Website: slack
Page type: payment
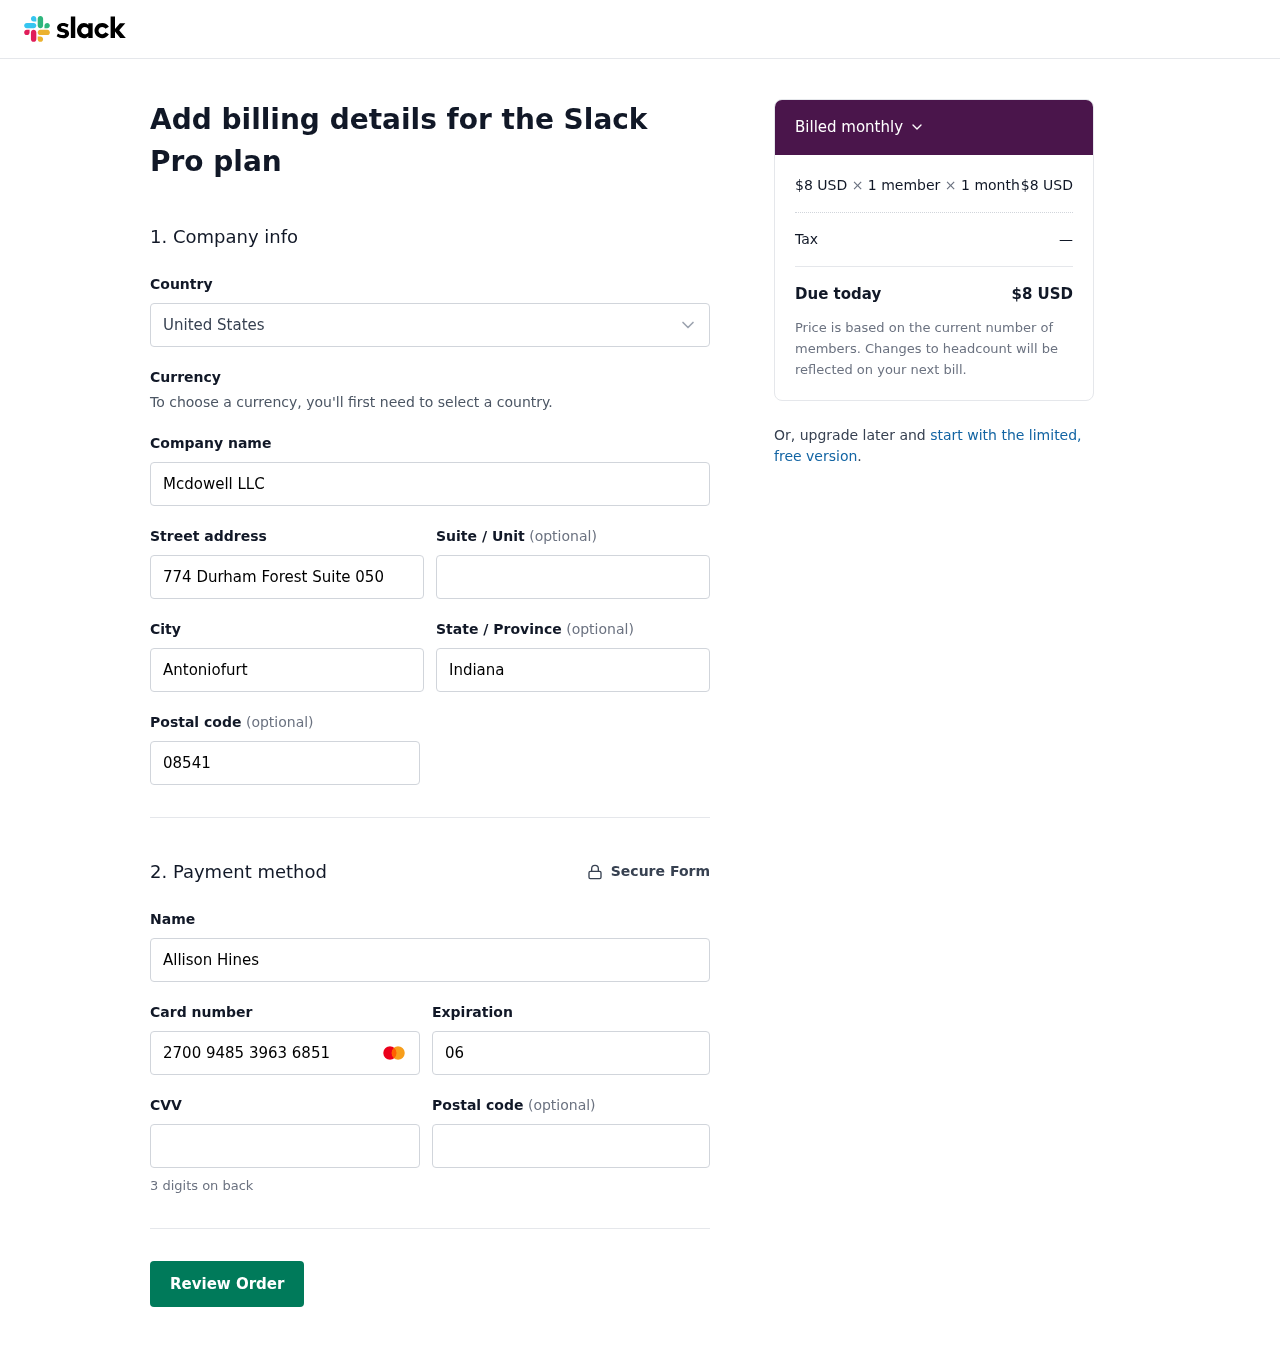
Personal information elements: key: PII_COUNTRY
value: United States
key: PII_COMPANY
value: Mcdowell LLC
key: PII_STREET
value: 774 Durham Forest Suite 050
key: PII_CITY
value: Antoniofurt
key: PII_STATE
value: Indiana
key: PII_POSTCODE
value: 08541
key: PII_FULLNAME
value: Allison Hines
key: PII_CARD_NUMBER
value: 2700 9485 3963 6851
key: PII_CARD_EXPIRY
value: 06/26
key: PII_CARD_CVV
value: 242
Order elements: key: ORDER_PRICE_PER_MEMBER
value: $8 USD
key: ORDER_NUM_MEMBERS
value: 1 member
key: ORDER_NUM_MONTHS
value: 1 month
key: ORDER_SUBTOTAL
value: $8 USD
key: ORDER_TAX
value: —
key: ORDER_TOTAL
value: $8 USD